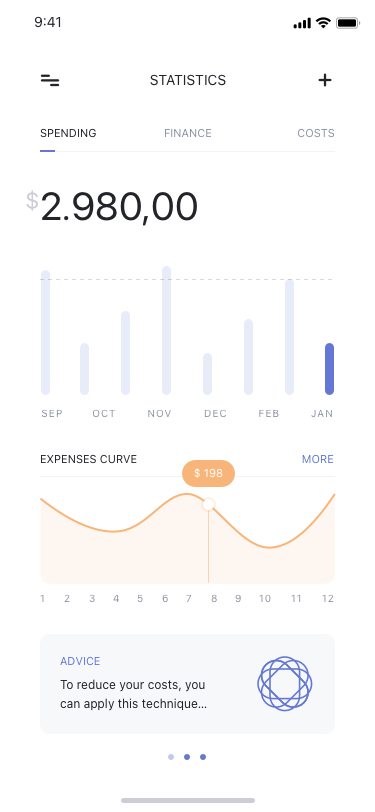
Text in this UI design:
To reduce your costs, you
can apply this technique…
ADVICE
MORE
EXPENSES CURVE
1
2
3
4
5
6
7
8
9
10
11
12
SEP
OCT
NOV
DEC
FEB
JAN
2.980,00
COSTS
FINANCE
SPENDING
$